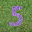
Label: 5